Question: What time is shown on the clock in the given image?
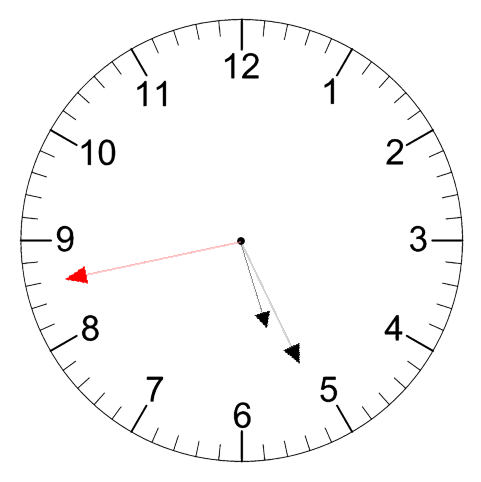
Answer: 05:25:43